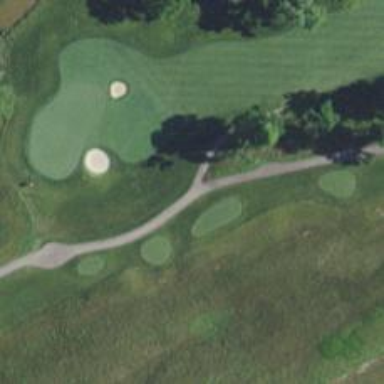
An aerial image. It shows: Service road designated as golf cart path.